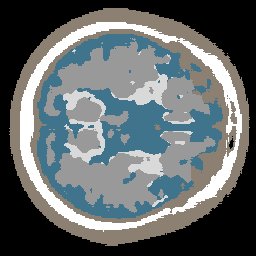
Label: no_lesion